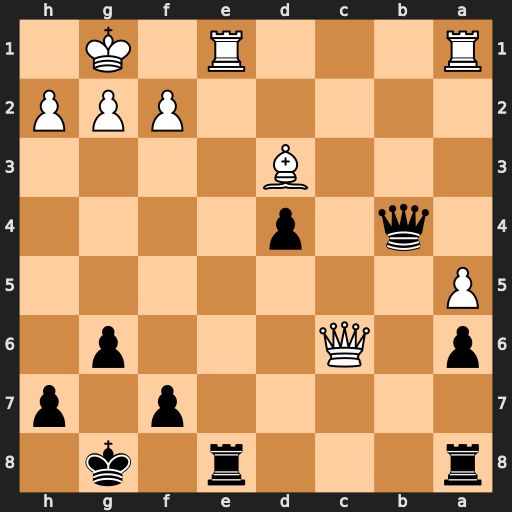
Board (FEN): r3r1k1/5p1p/p1Q3p1/P7/1q1p4/3B4/5PPP/R3R1K1
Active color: b
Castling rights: -
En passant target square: -
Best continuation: Rxe1+ Rxe1 Qxe1+